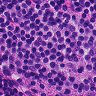
Metastatic tissue present: no